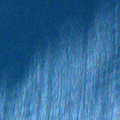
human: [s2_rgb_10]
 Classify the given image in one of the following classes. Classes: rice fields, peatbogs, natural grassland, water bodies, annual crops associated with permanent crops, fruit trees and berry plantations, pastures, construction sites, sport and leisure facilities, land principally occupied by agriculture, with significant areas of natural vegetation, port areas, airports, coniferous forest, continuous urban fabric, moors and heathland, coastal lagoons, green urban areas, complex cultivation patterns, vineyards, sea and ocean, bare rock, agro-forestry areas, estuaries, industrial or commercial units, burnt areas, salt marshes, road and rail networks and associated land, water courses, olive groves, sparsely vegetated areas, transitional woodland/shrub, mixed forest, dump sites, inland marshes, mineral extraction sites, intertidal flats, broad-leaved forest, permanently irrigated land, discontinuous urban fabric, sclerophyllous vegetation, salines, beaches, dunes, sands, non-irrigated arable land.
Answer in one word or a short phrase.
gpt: continuous urban fabric